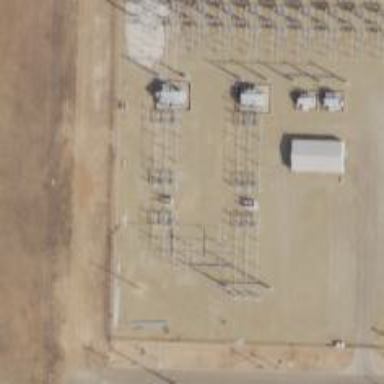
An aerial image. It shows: Switch for power supply.